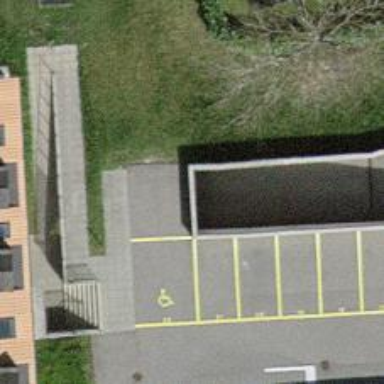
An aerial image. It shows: Parking entrance.